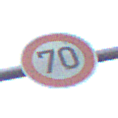
Verkehrszeichen: Geschwindigkeit70
Umgebung: Outdoor, Suburban
Tageszeit: Midday
Wetter: Overcast
Licht: Natural
Jahreszeit: NotSpecified
Kontrast: LowContrast